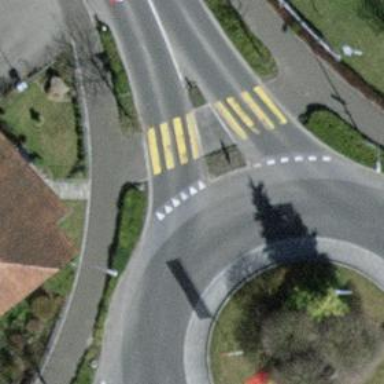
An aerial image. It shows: Uncontrolled zebra crossing on the road.